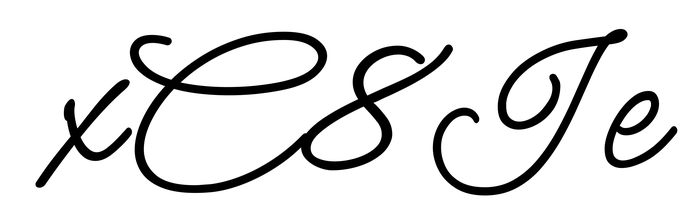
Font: MeowScript-Regular